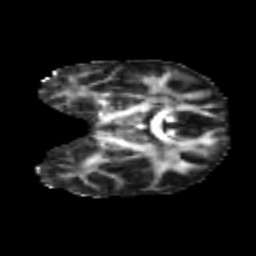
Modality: FA
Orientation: coronal
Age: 29
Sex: male
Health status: healthy